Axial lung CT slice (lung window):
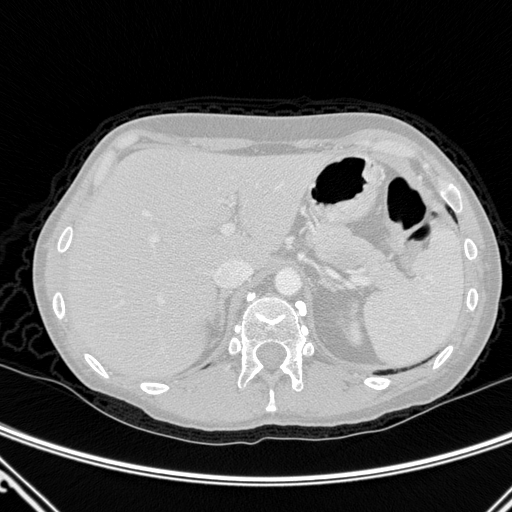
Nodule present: no